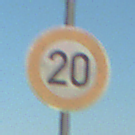
Verkehrszeichen: Geschwindigkeit20
Umgebung: Outdoor, Beach
Tageszeit: SunriseSunset
Wetter: Clear
Licht: Natural
Jahreszeit: NotSpecified
Kontrast: HighContrast